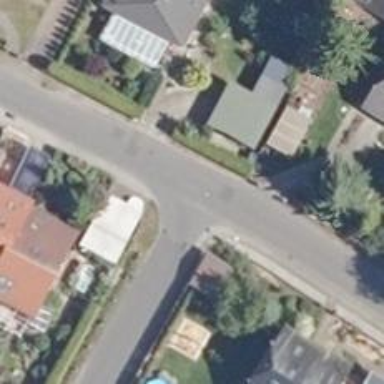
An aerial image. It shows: Smoothly paved residential road.